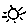
Label: sun